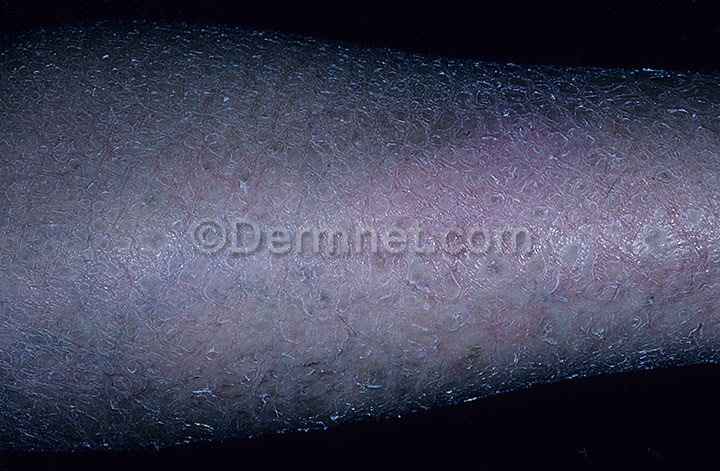
Disease: Atopic Dermatitis Photos